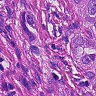
Metastatic tissue present: yes